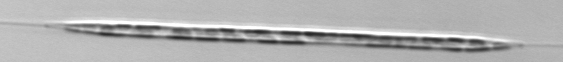
Label: Rhizosolenia